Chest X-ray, AP view. Patient: 45 years old, sex M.
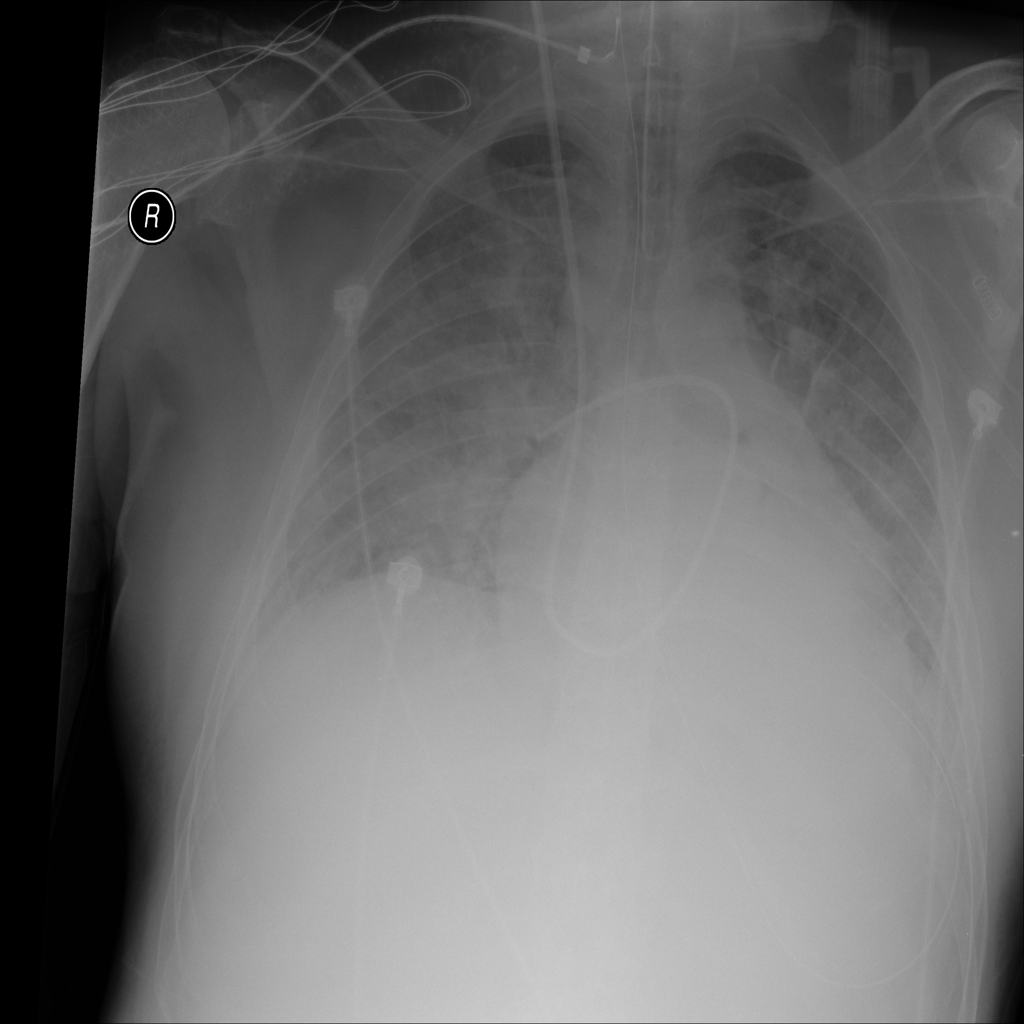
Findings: Effusion, Infiltration